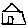
Label: house